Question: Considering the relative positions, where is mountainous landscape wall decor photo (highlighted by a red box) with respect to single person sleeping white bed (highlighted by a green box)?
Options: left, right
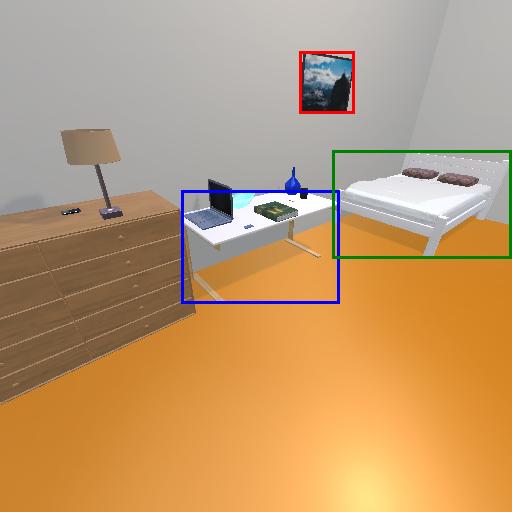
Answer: left